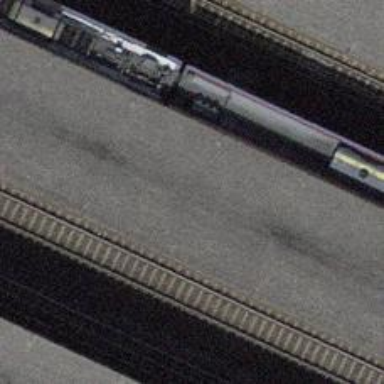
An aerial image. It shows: Footway tunnel with asphalt surface.